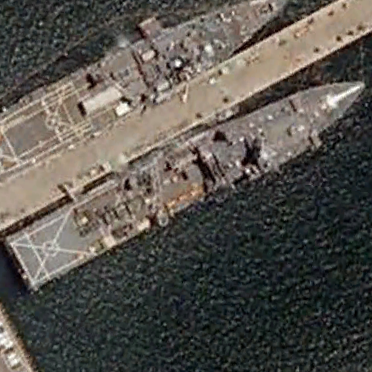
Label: combat